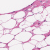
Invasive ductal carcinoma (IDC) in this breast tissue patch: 0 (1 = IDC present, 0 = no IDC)